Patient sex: M
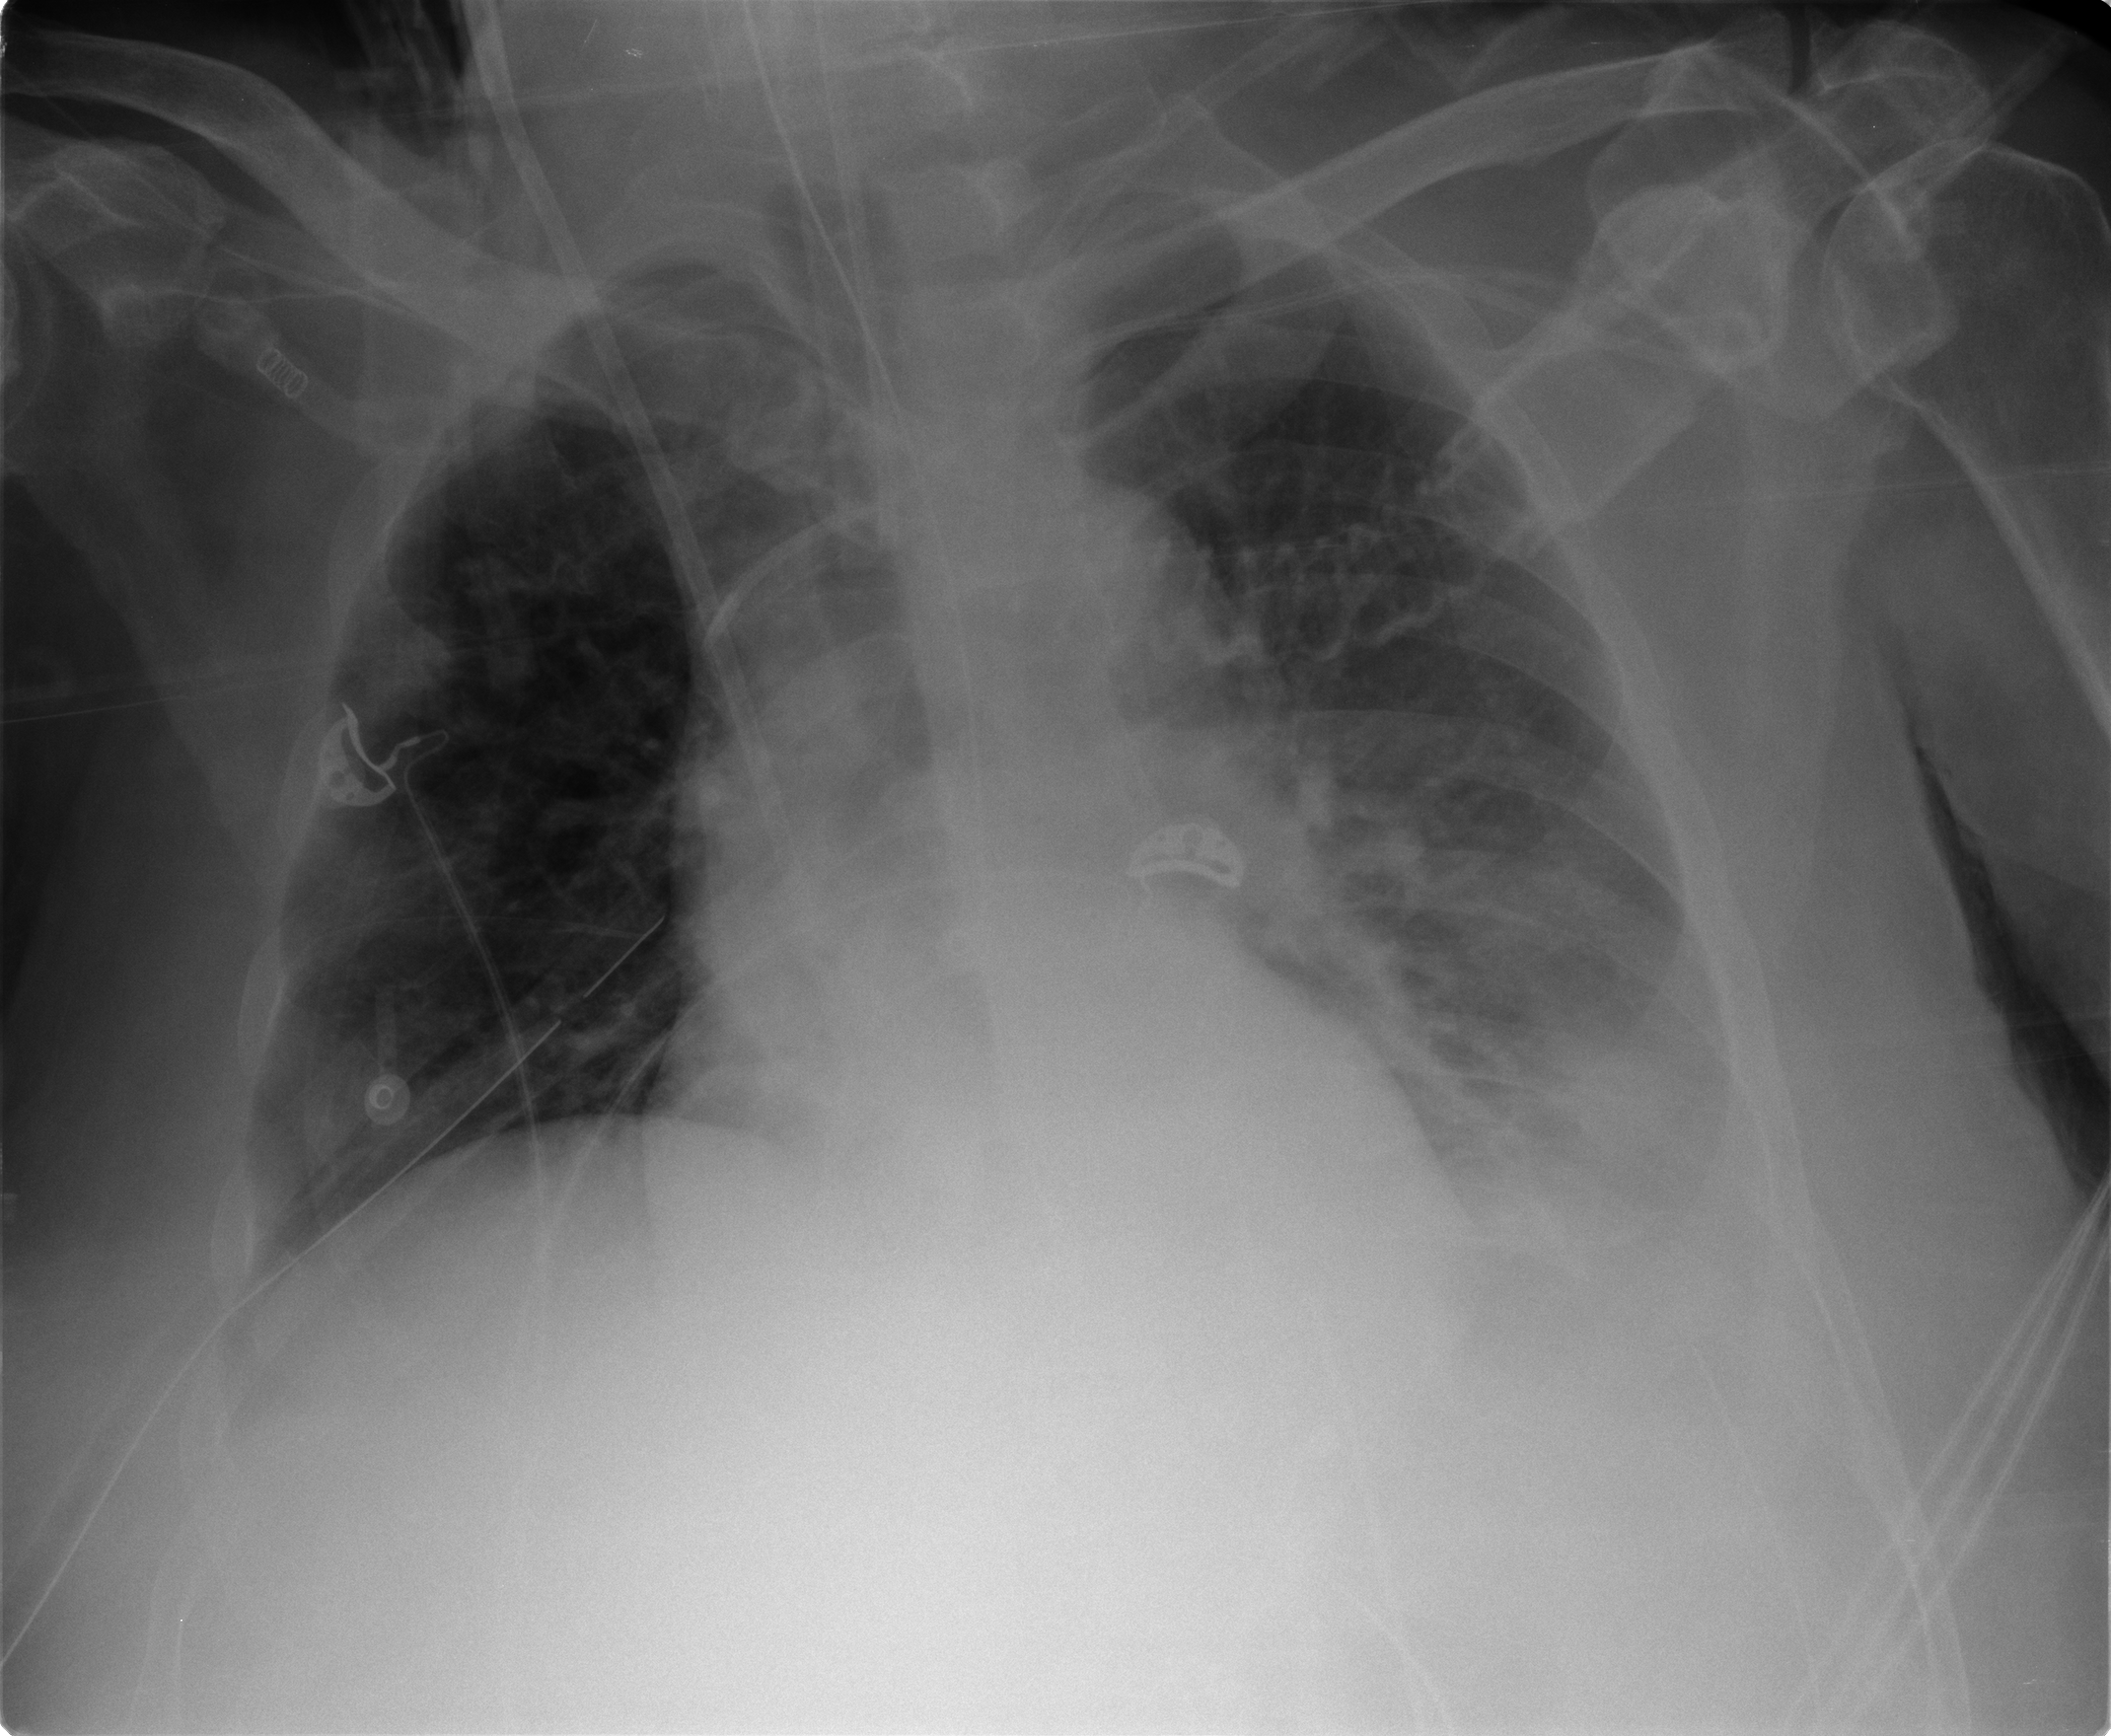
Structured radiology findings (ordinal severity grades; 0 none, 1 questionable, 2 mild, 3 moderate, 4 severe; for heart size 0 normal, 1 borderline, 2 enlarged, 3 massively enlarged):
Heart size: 2
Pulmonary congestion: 2
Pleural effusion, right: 0
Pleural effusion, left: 2
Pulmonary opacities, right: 0
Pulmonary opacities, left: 1
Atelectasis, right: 0
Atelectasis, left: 2